Interaction volume radius: 5 \u00c5
Interaction volume height: 10 \u00c5
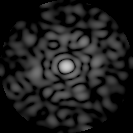
Disorder parameter: 0.84